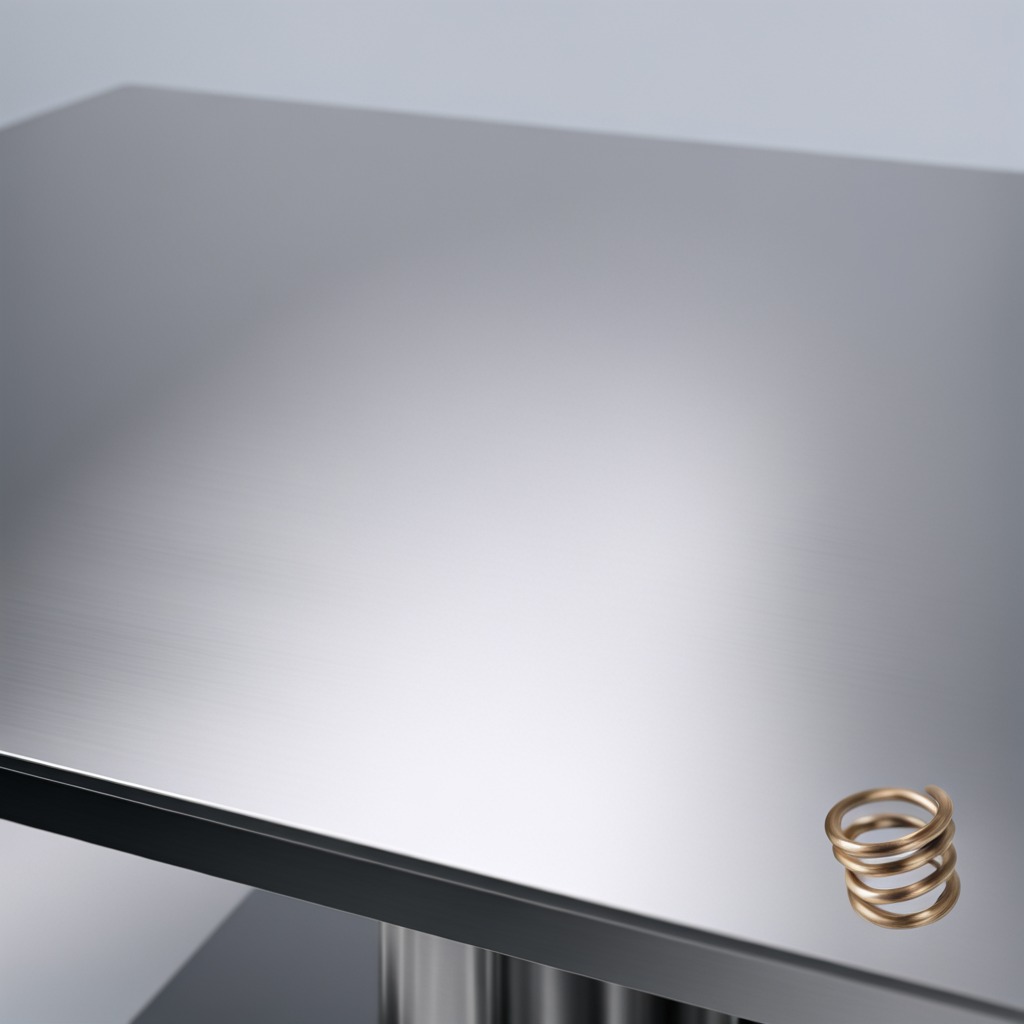
A coiled metal spring is lying on the stainless steel table in a high-end prototyping lab.